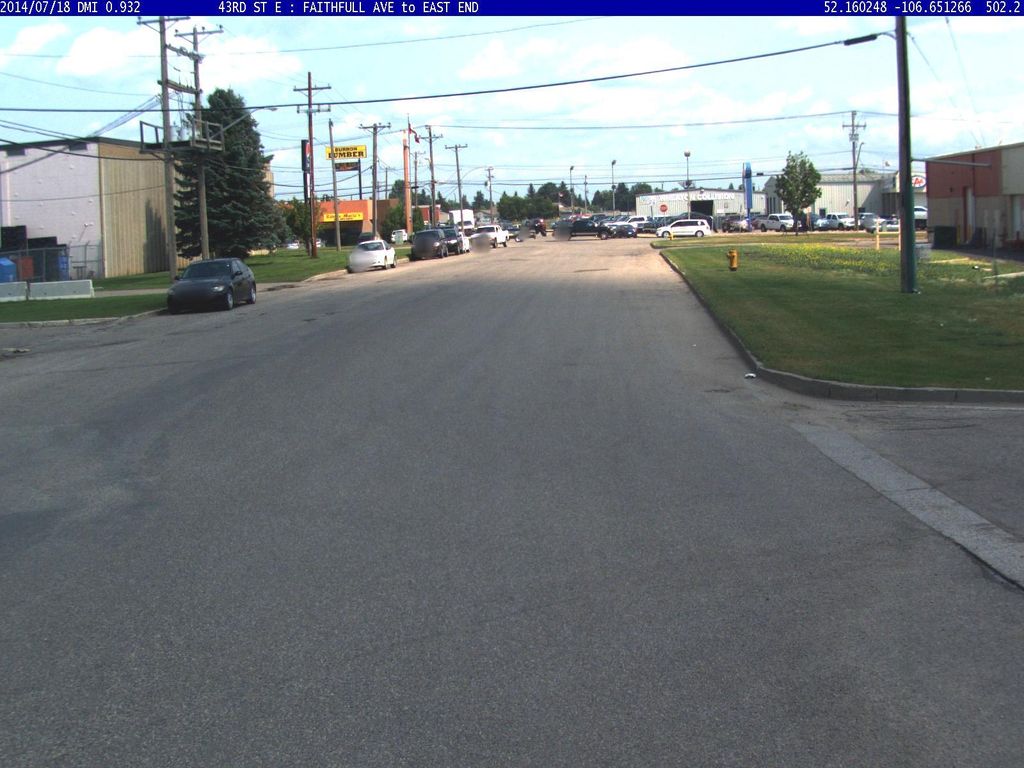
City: saskatoon